Interaction volume radius: 5 \u00c5
Interaction volume height: 10 \u00c5
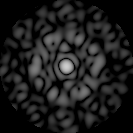
Disorder parameter: 0.8678